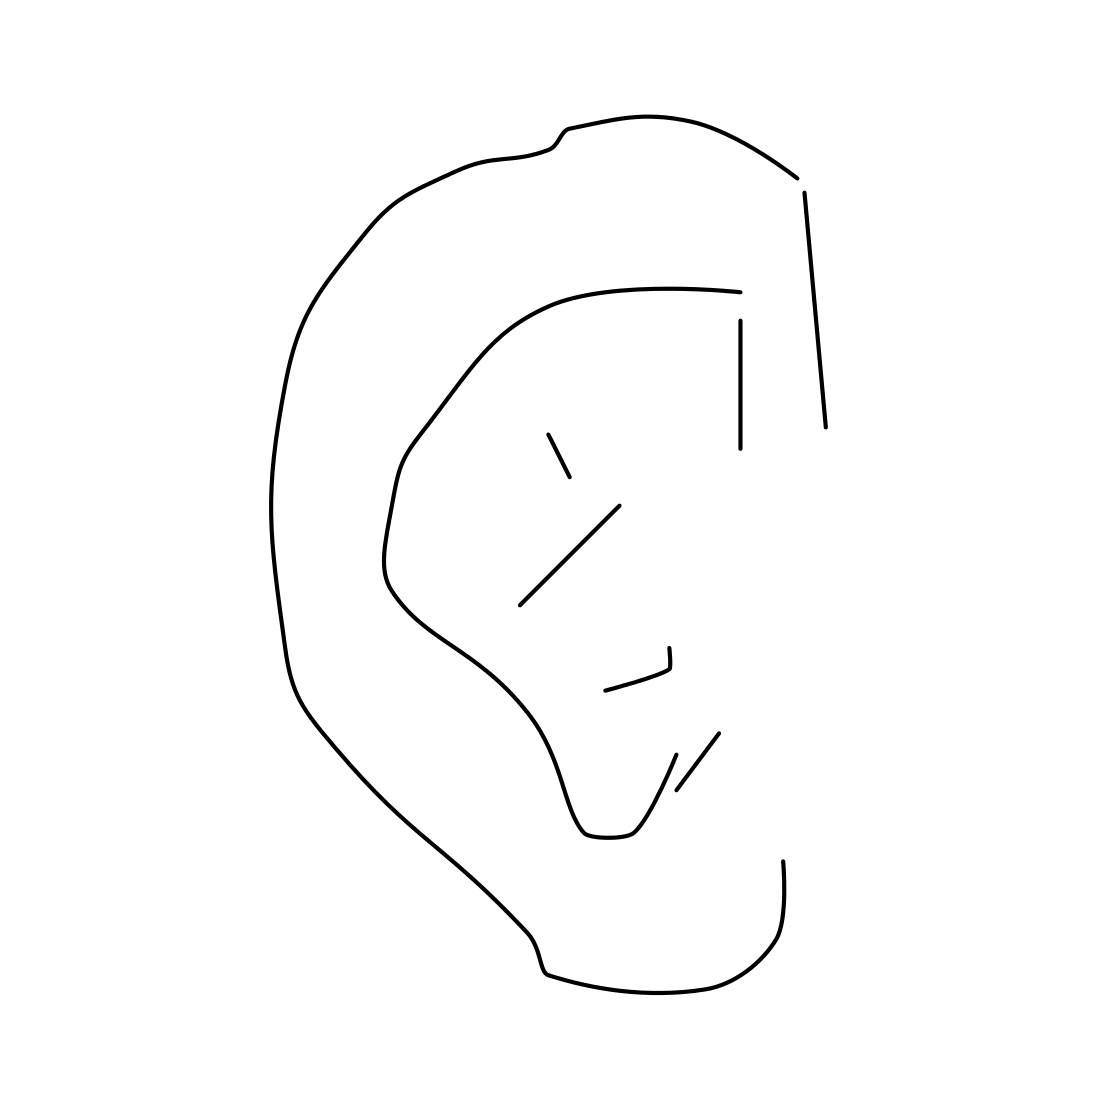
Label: ear